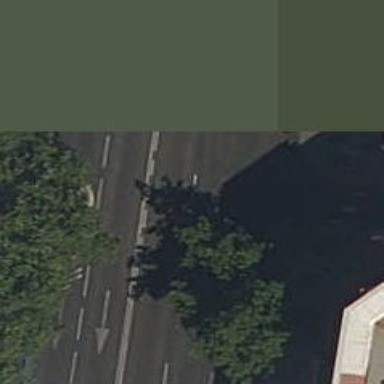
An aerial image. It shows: Secondary road with asphalt surface. There are sidewalks on both sides and shared lane for cycling.